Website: apple
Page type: customer-info-address
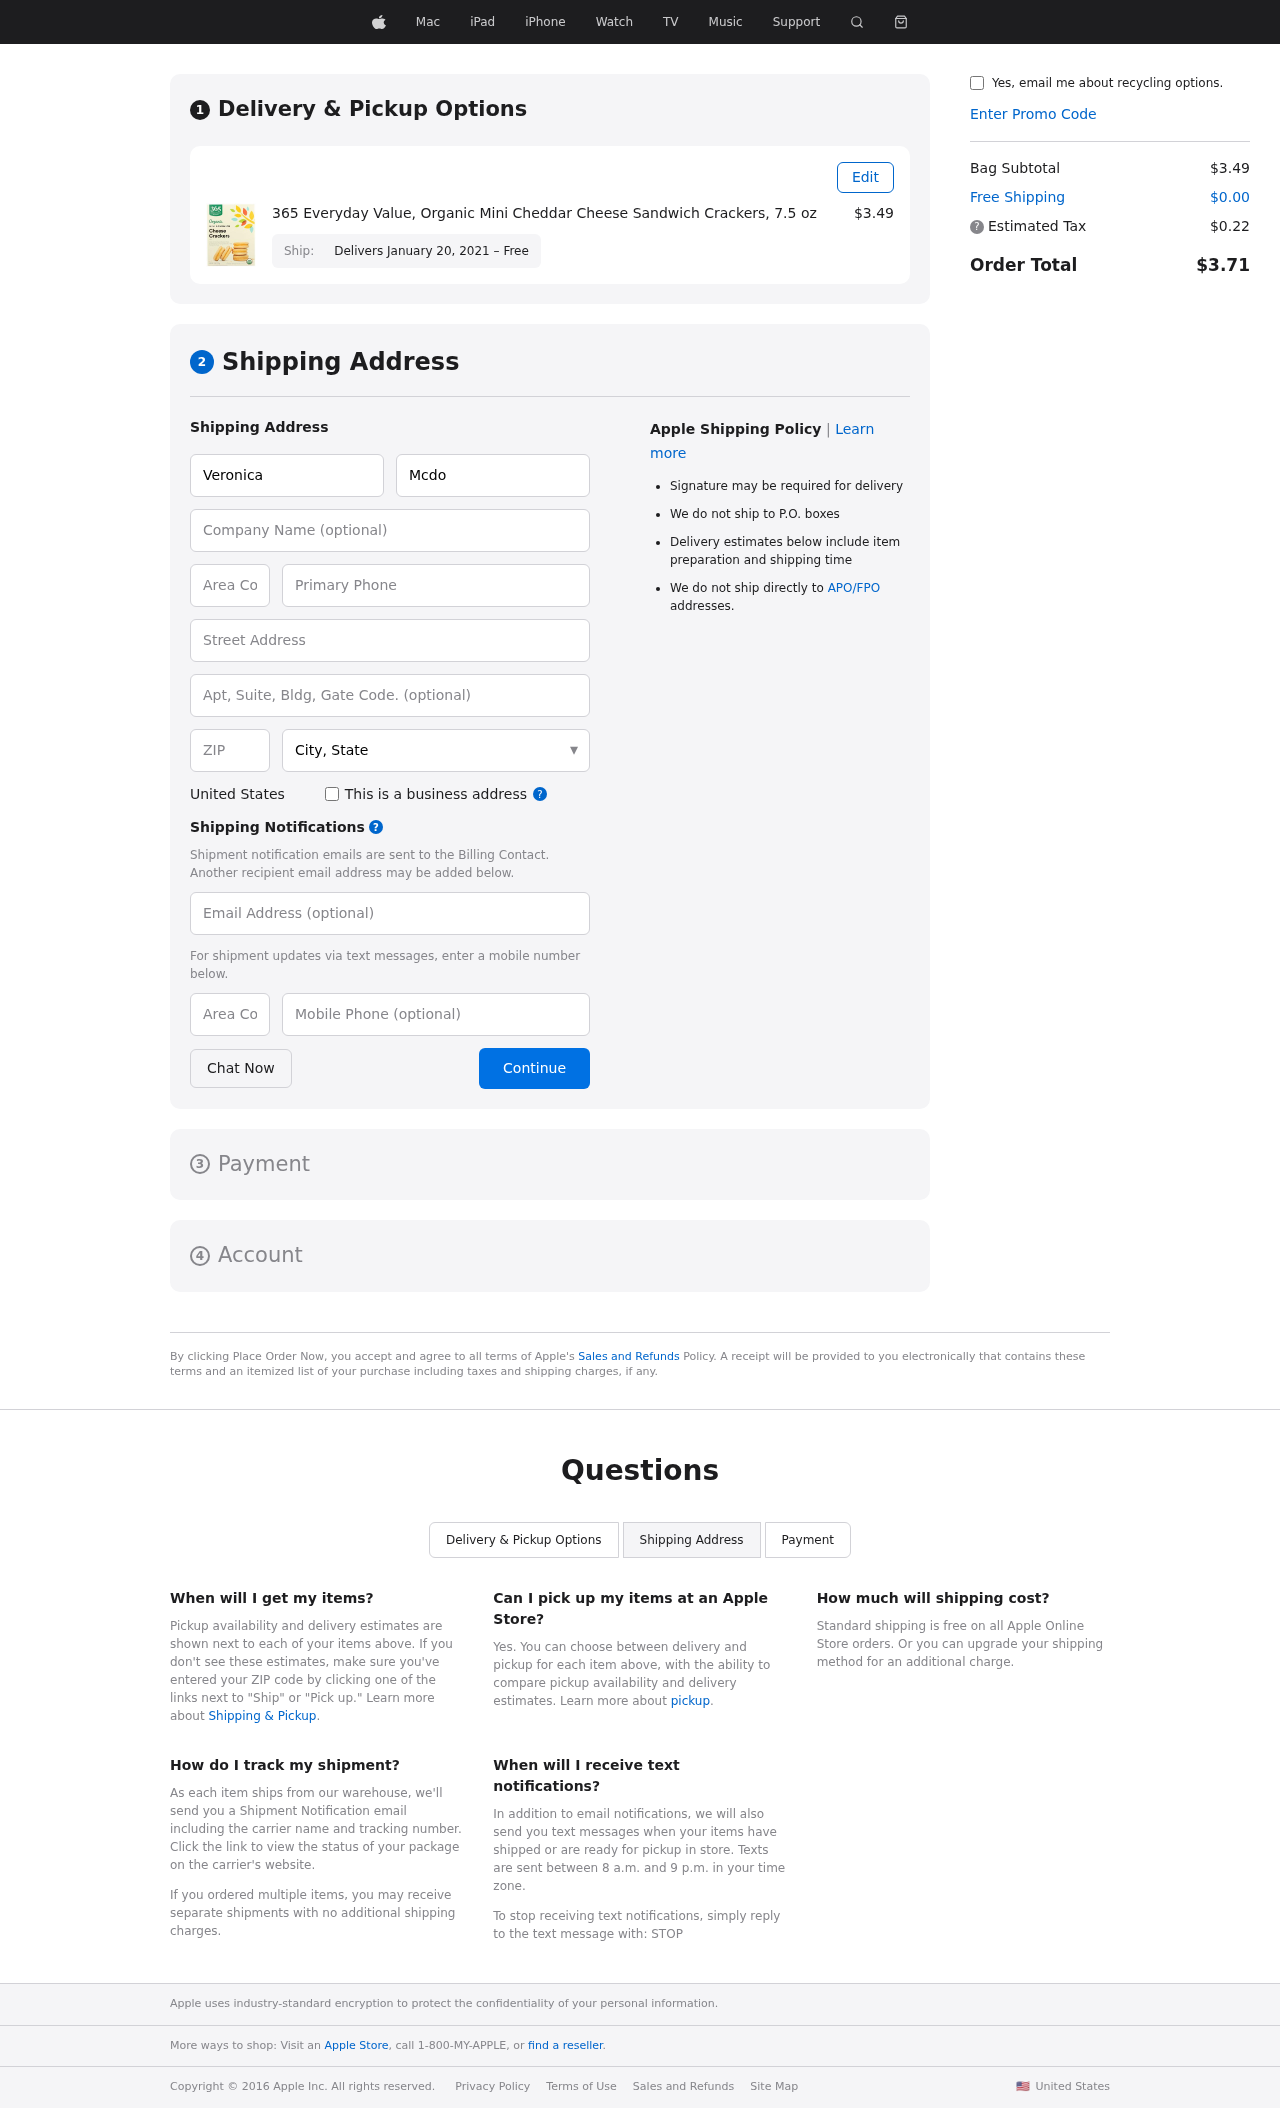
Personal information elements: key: PII_CITY_STATE
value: Kirbyfurt, LA
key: PII_COUNTRY
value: United States
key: PII_EMAIL
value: veronica_mcdowell@yahoo.com
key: PII_FIRSTNAME
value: Veronica
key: PII_LASTNAME
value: Mcdowell
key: PII_PHONE
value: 4173754699
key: PII_PHONE_AREA
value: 417
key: PII_POSTCODE
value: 39383
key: PII_STREET
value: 7454 Clark Port Apt. 236
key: PII_STREET2
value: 25813 Griffith Knolls
Product elements: key: PRODUCT1_NAME
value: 365 Everyday Value, Organic Mini Cheddar Cheese Sandwich Crackers, 7.5 oz
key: PRODUCT1_PRICE
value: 3.49
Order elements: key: ORDER_DELIVERY_DATE
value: Delivers January 20, 2021 – Free
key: ORDER_SUBTOTAL
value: $3.49
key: ORDER_SHIPPING_COST
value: $0.00
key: ORDER_TAX
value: $0.22
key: ORDER_TOTAL
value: $3.71